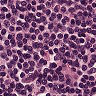
Metastatic tissue present: no